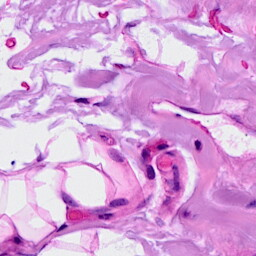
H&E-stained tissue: Breast